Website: walmart
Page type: account-selection
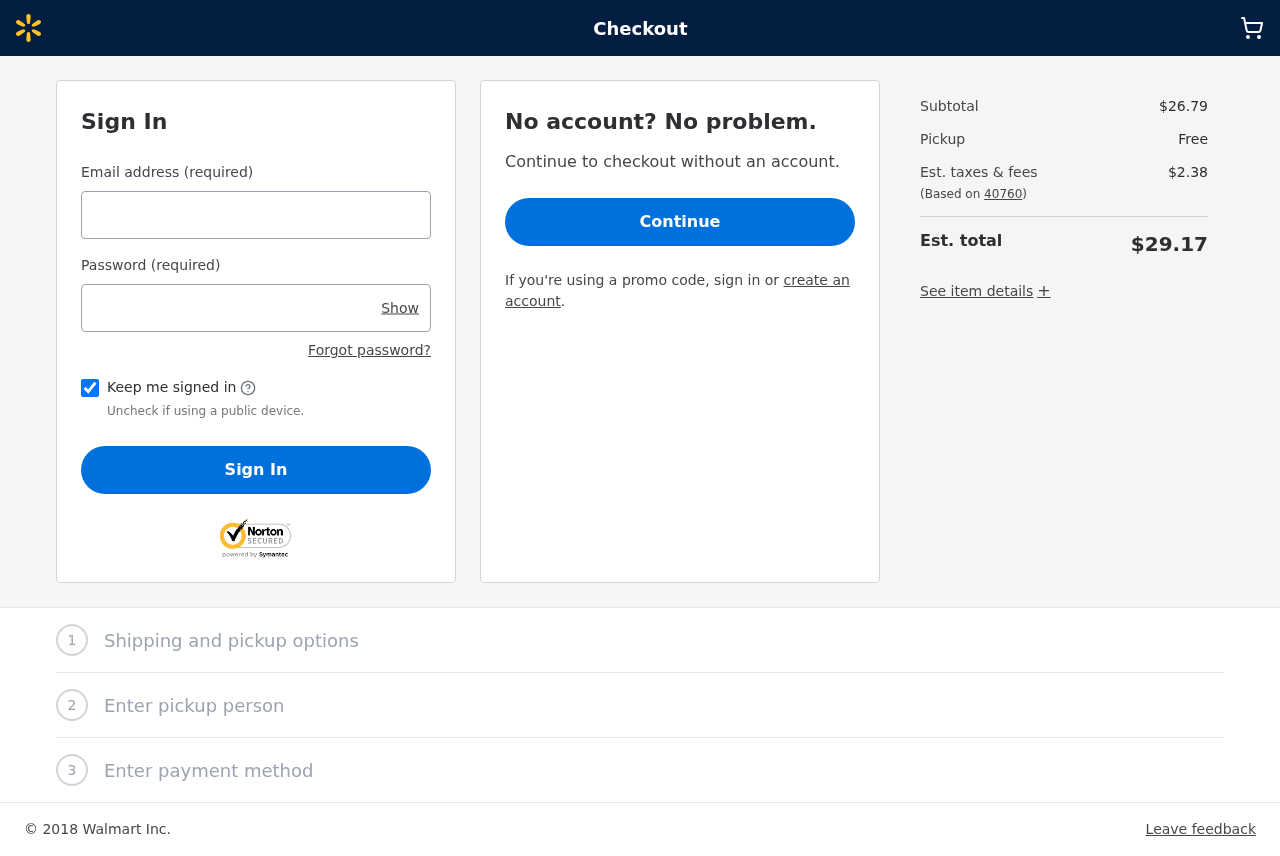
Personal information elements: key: PII_LOGIN_USERNAME
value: donald.johnston
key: PII_POSTCODE
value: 40760
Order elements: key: ORDER_SUBTOTAL
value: $26.79
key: ORDER_TAX
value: $2.38
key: ORDER_TOTAL
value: $29.17